Question: I have this javascript function called wire_quick_search in a file1.js
'''
function wire_quick_search()
{
console.log('hits wire_quick_search');
empty_count=0;
var load_search_result=function(payload,id,class_name,max_empty_count){
console.log('hits load_search_result');
};
}
'''
Now I am trying to access the load_search_result() from a php method but for some reason I keep getting undefined function. Here is the sample code from the php method.
'''
private static function _return_order_search_only($text,$count_flag=1)
{
$html="
<div class='level_1_container'>
".self::_render_order_search_container()."
</div>
";
$js="
jQuery(document).ready(function(){
var key='key=".self::get_key()."';
payload=key+'&event=".self::ACTION_GLOBAL_ORDER_SEARCH."&text=$text';
var obj1=new wire_quick_search();
obj1.load_search_result(payload,'order_search_id','order_search_class',$count_flag);
});
";
return array($html,$js);
}
'''
Here is the screen shot of my console.

so how do I access the load_search_result function?
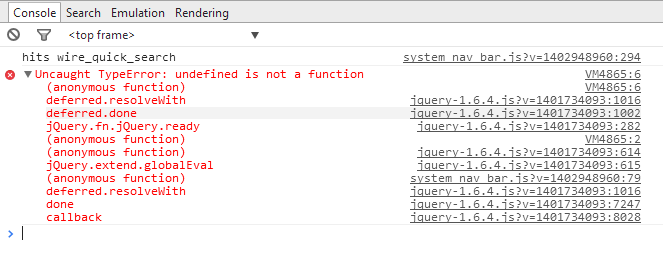
Answer: I am a little confused by the example, maybe I am just reading it out of context but from what I can see your internal function 'load_search_result' is a private function.
When you create the new instance of your object you cannot access it in the manner you are trying without using 'this' in your original object to make it public.
'''
function wire_quick_search() {
console.log('hits wire_quick_search');
empty_count=0;
this.load_search_result=function(payload,id,class_name,max_empty_count){
console.log('hits load_search_result');
};
}
'''